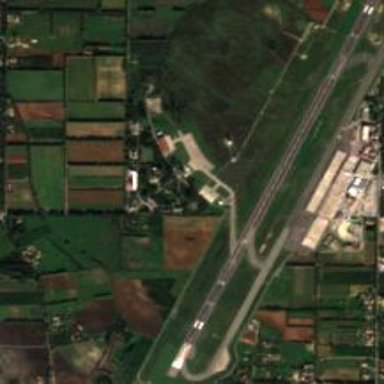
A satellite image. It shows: International airport with military/public aerodrome type.